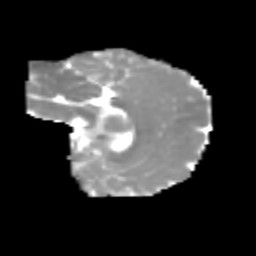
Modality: MD
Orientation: sagittal
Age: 6
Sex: female
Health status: healthy